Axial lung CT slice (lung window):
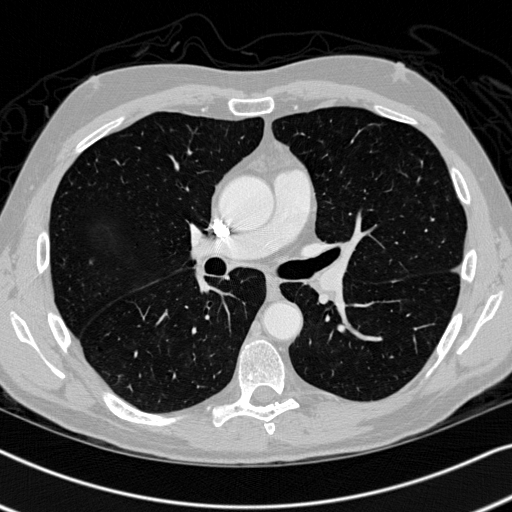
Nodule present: no